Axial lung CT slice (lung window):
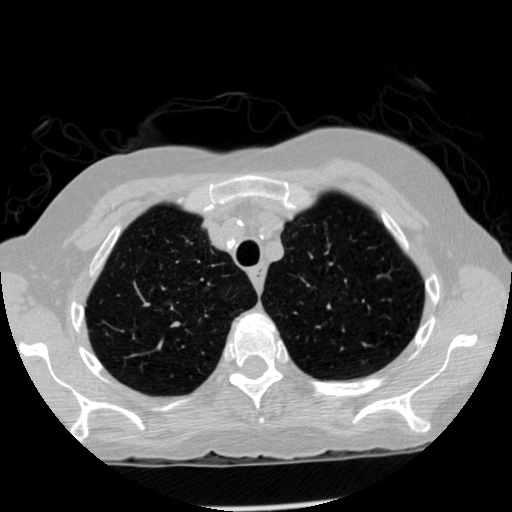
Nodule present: no